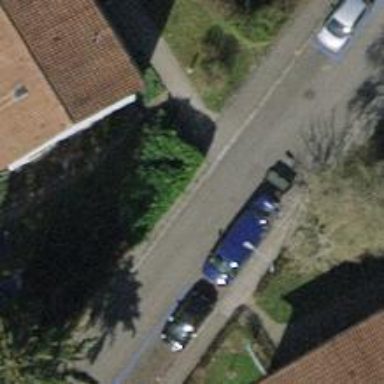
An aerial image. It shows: Raised kerb.